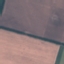
Label: AnnualCrop